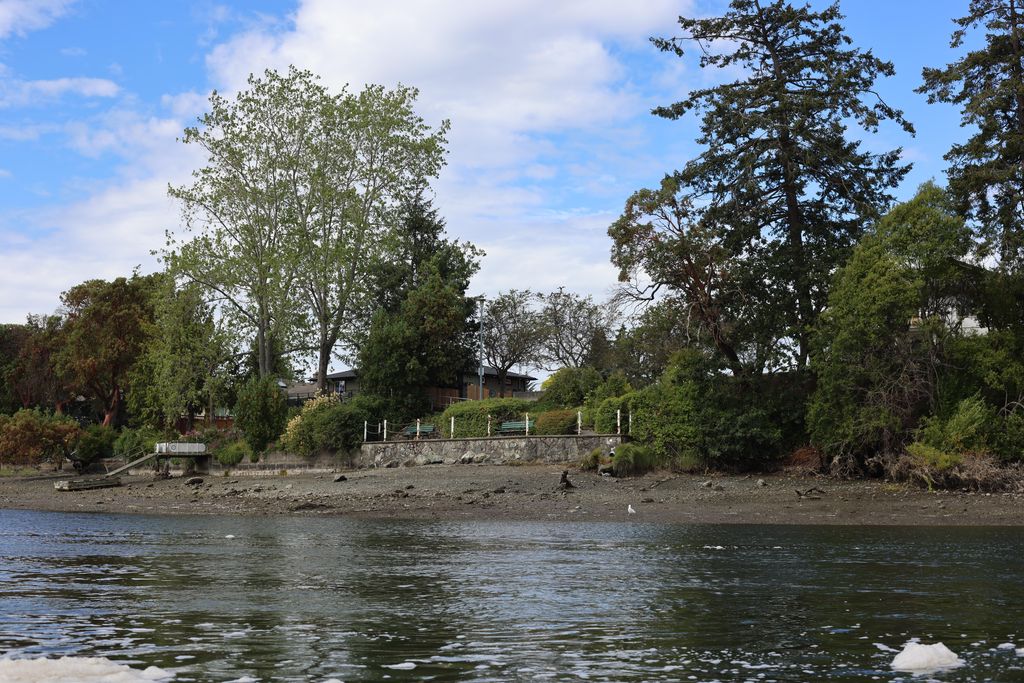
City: victoria